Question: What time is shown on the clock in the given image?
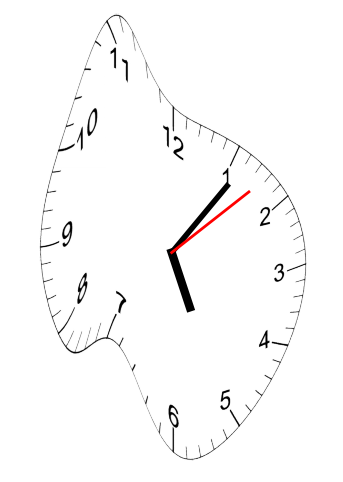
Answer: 05:06:08